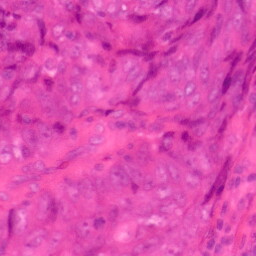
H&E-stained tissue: Colon